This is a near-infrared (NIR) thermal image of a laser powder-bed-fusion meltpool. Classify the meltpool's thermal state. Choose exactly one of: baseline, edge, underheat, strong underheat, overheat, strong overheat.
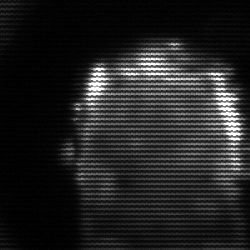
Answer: baseline